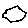
Label: hexagon